Question: I am using choroplethr to produce choropleths for the rates of a certain health outcome by US state (at the census tract level). After wrestling with the program I was able to get it running, but I would like to modify the bins. I found this link about how to manually code breaks: (<URL>
I manually coded my bins but So I coded my cutpoints and the map that was generated looks like:

My lowest bins got put together! Is there a way to specify that I don't want choroplethr to do that? Is the "num_colors" command my best choice?
Thanks!
Sam
ETA: I'm not sure I can make a reproducible example of this. Someone would need to have the FL census tract FIPS codes handy to merge with the values that I would generate using a random number generator. But here is my code in case this helps. I was hoping someone would be able to spot if there was a way to add a specific line of code to stop bins from automatically collapsing.
'''
#manually label classes by given cut points
mydata2$countclass[mydata2$rate_acs ==0 ]<-0
mydata2$countclass[mydata2$rate_acs >0 & mydata2$rate_acs <32.3 ]<-1
mydata2$countclass[mydata2$rate_acs >32.3 & mydata2$rate_acs <43.2 ]<-2
mydata2$countclass[mydata2$rate_acs >43.2 & mydata2$rate_acs <55.8 ]<-3
mydata2$countclass[mydata2$rate_acs >55.8 & mydata2$rate_acs <74.3 ]<-4
mydata2$countclass[mydata2$rate_acs >74.3 ]<-5
mydata2$value = mydata2$countclass
tract_choropleth(mydata2, "florida")
'''
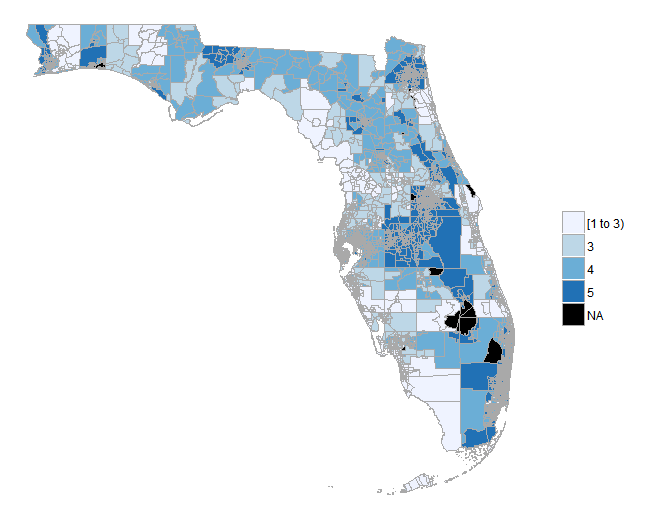
Answer: It's been days of research and I've finally come up with a solution.
I followed the approach on this question: <URL>
(Instead of using "num_colors" which didn't work for me) someone advised to use a cut function to create breaks. My end code (that worked) looked like:
'''
# manually label classes by given cut points
# define the breaks you want
mydata2$value <- cut (mydata2$rate_dec, breaks = c(0, 32.3, 43.2, 55.8, 74.3, 1000))
tract_choropleth(mydata2, "florida")
'''
My code assigns a cut function from the "old" column named "rate_dec" to a new column called "value" (which is needed for choropleth to run). When I rerun the map using the value column with the cuts then I get a map with my desired bins.
<URL>
PS: Don't mind the value of "1000"--I'm working with some skewed data